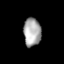
Tissue: prostate
Cell type: T cells
Senescence score: 0.2328
Nuclear area (px): 483
Mean DAPI intensity: 168.58